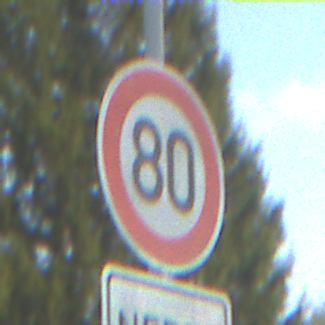
Verkehrszeichen: Geschwindigkeit80
Zusatzzeichen unten: HinweiseAufGefahrenDurchVerbaleAngabe10
Umgebung: Outdoor, Suburban
Tageszeit: MorningAfternoon
Wetter: PartlyCloudy
Licht: Natural
Jahreszeit: NotSpecified
Kontrast: HighContrast